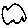
Label: cloud